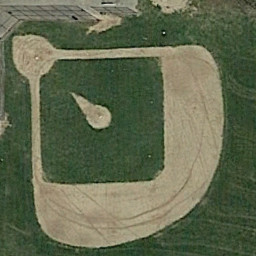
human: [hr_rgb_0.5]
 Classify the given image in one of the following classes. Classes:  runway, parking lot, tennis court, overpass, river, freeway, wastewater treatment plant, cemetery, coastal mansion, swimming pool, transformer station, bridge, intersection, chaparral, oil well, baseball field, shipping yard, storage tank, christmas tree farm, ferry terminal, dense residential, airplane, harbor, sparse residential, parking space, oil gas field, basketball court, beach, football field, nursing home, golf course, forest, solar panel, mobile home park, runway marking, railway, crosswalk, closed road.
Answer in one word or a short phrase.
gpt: baseball field